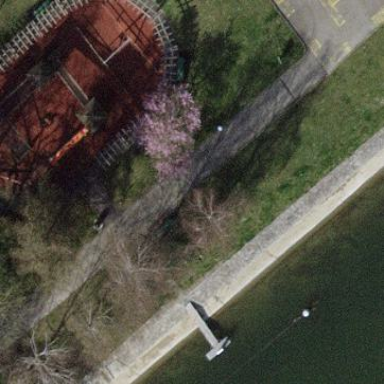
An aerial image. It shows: Playground area for leisure activities on the land.